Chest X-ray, PA view. Patient: 43 years old, sex M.
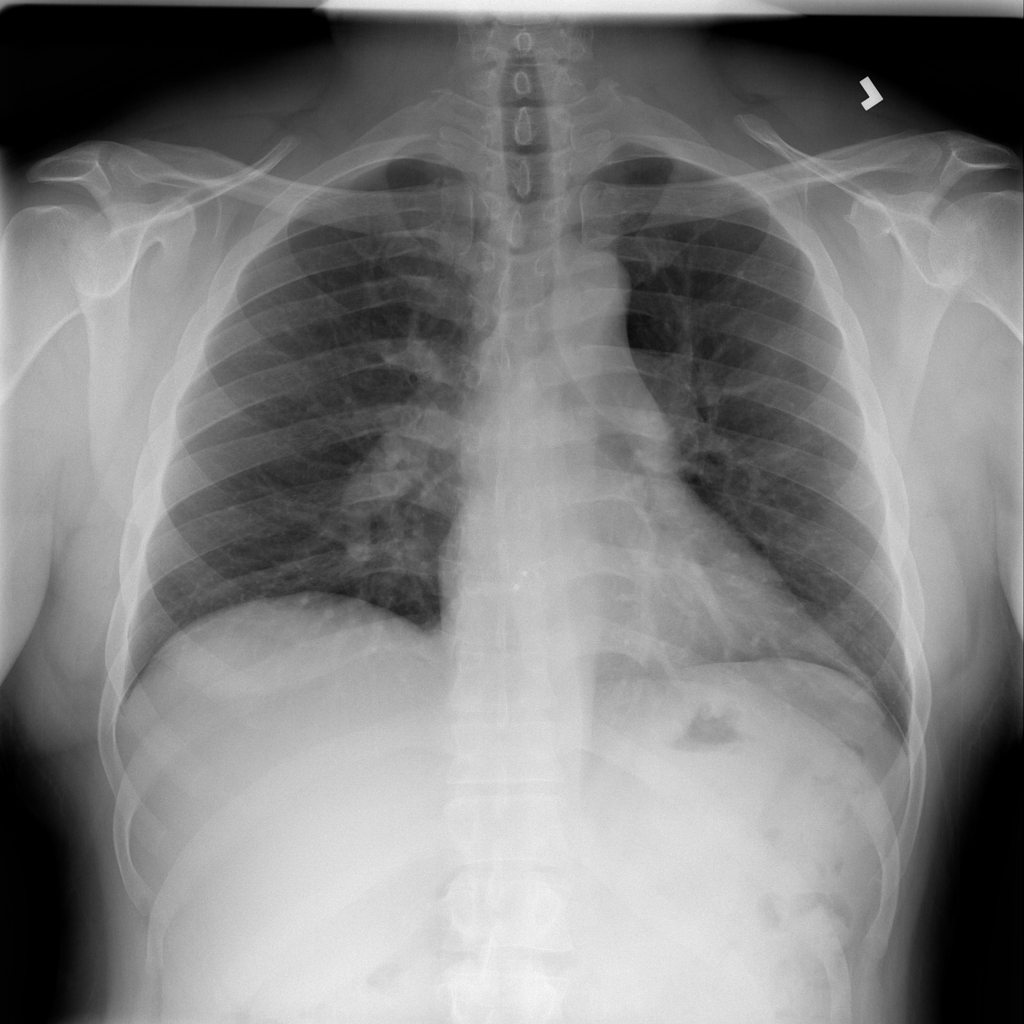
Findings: Infiltration